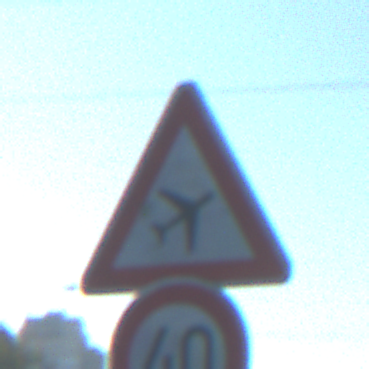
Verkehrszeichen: FlugbetriebLinks
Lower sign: Geschwindigkeit40
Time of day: MorningAfternoon
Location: Outdoor (Urban)
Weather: Clear
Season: NotSpecified
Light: Natural